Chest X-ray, AP view. Patient: 45 years old, sex M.
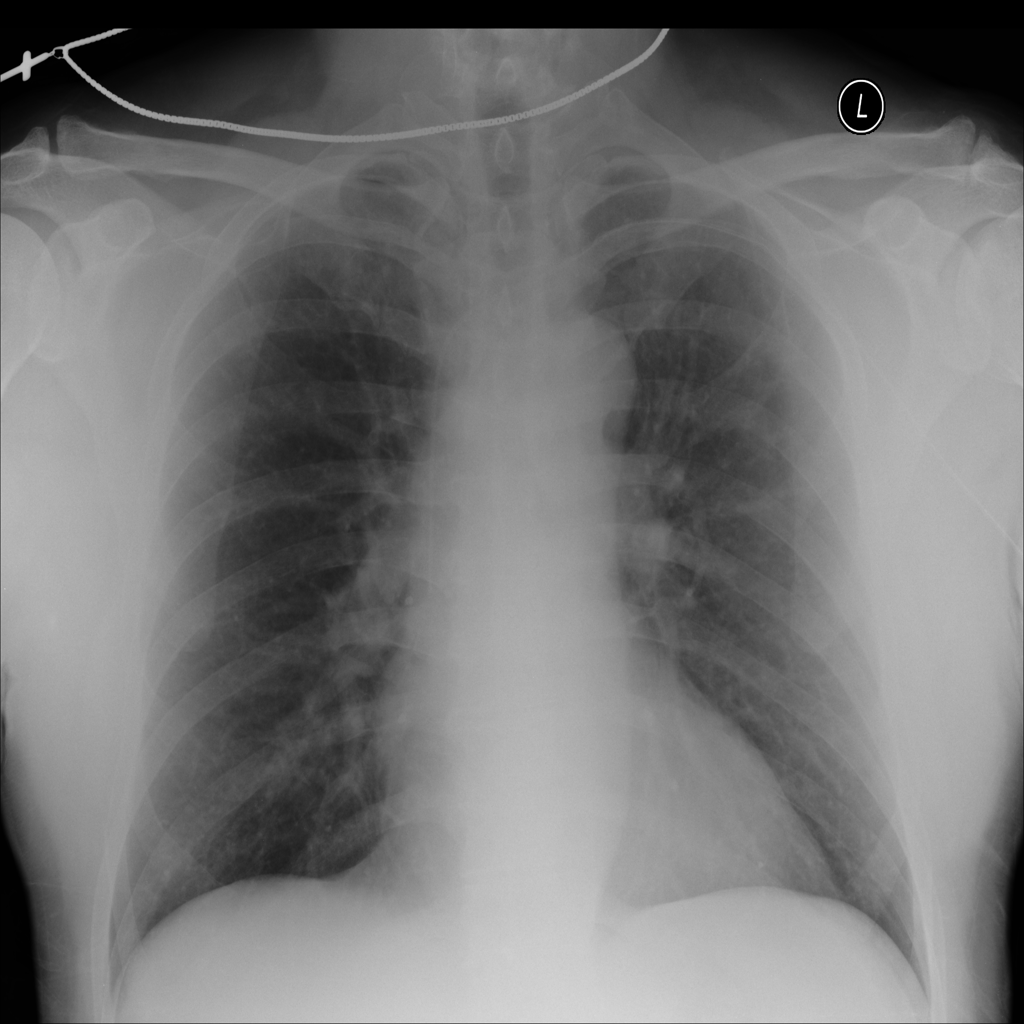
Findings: No Finding